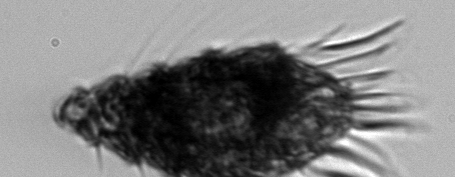
Label: Laboea_strobila